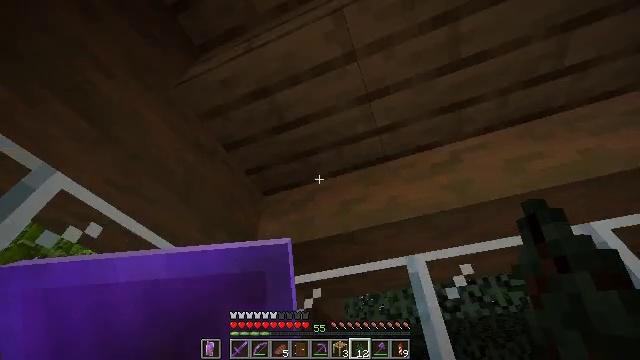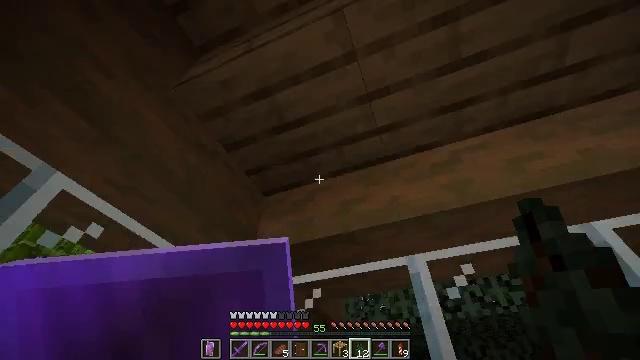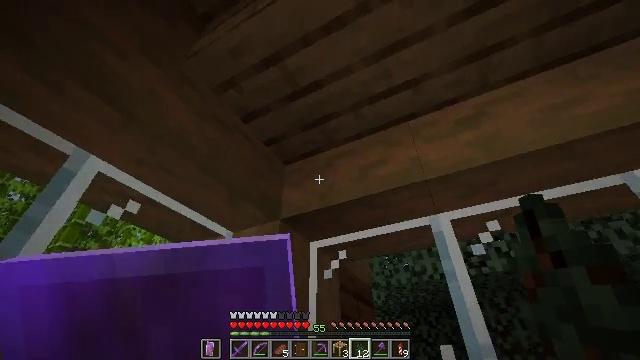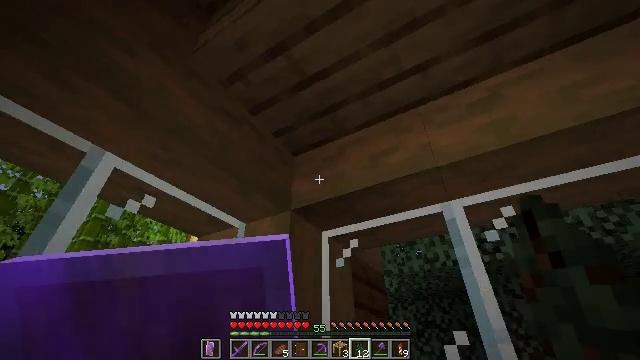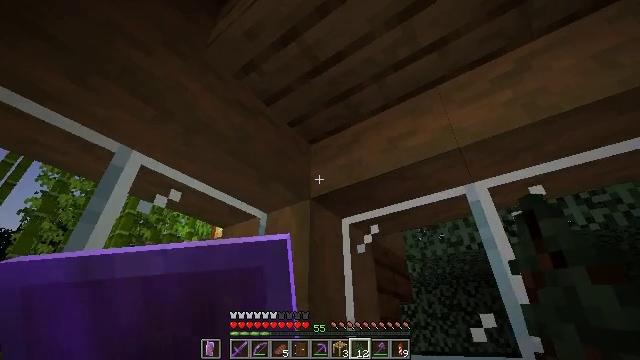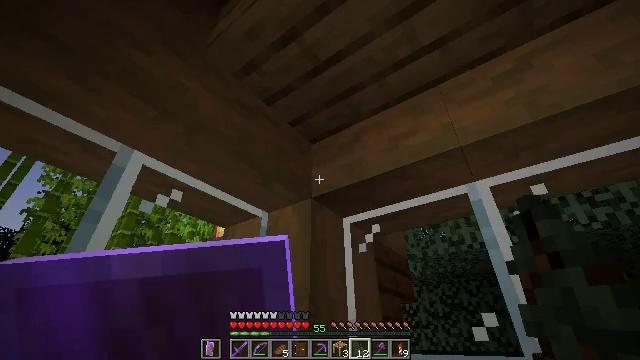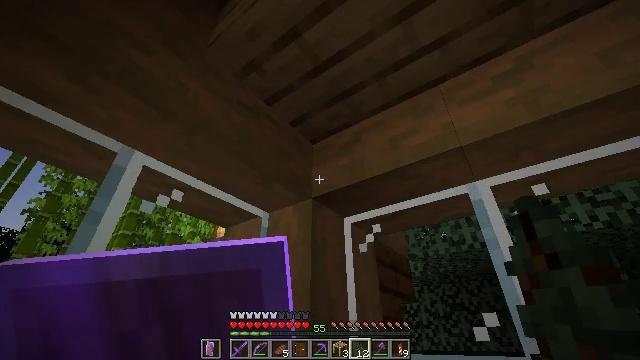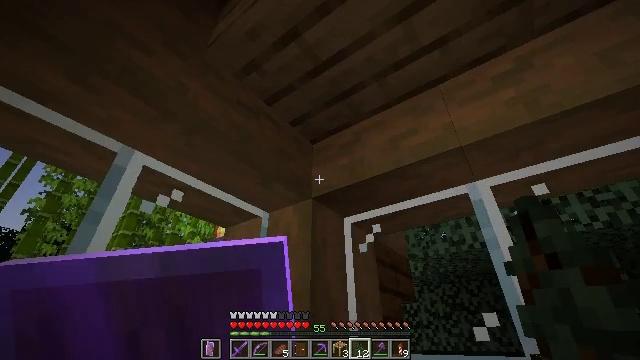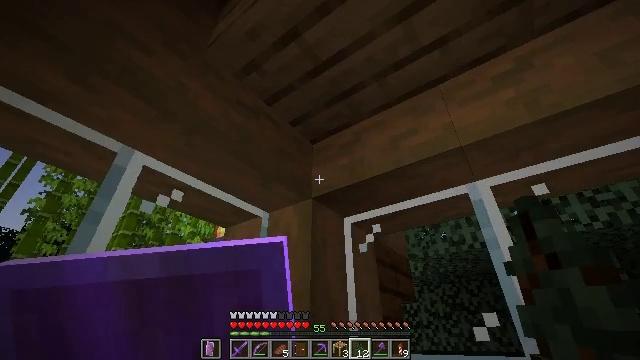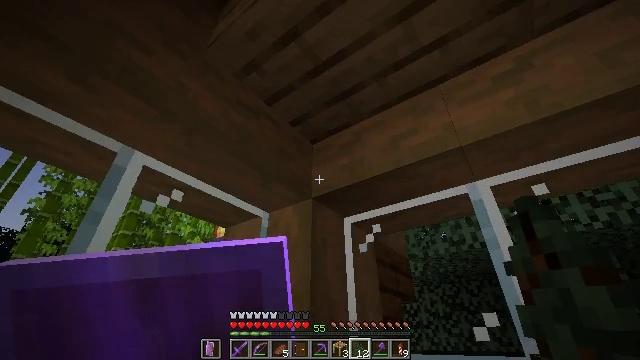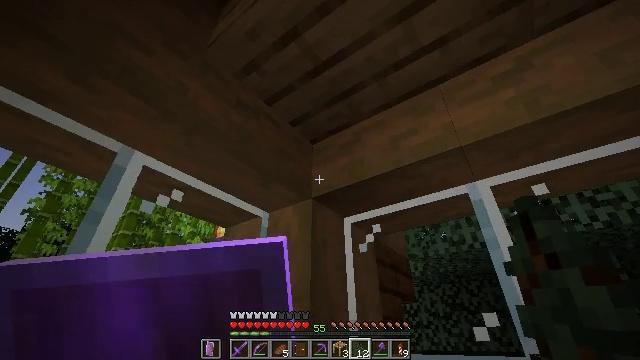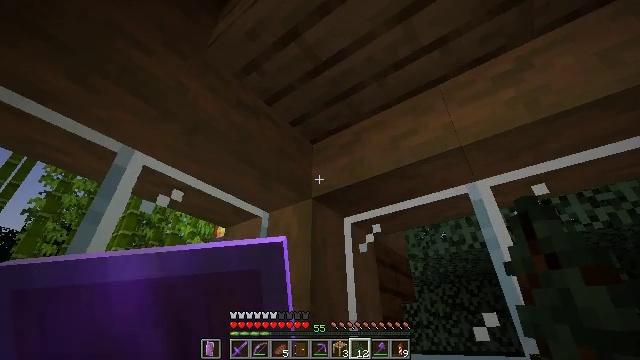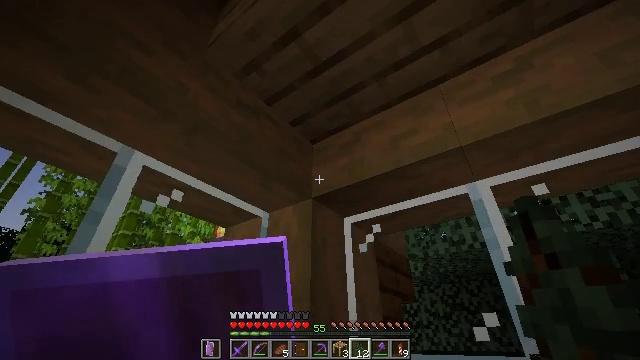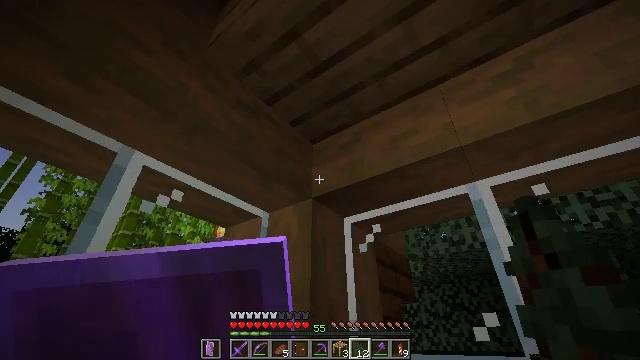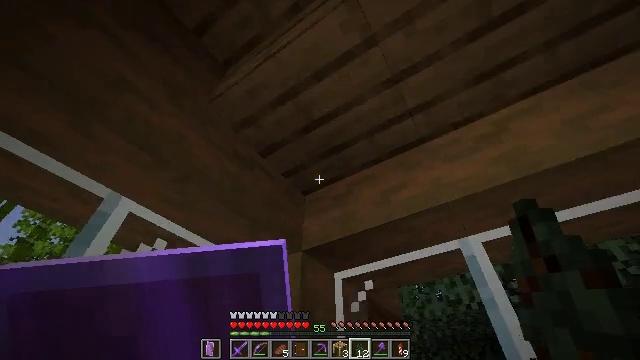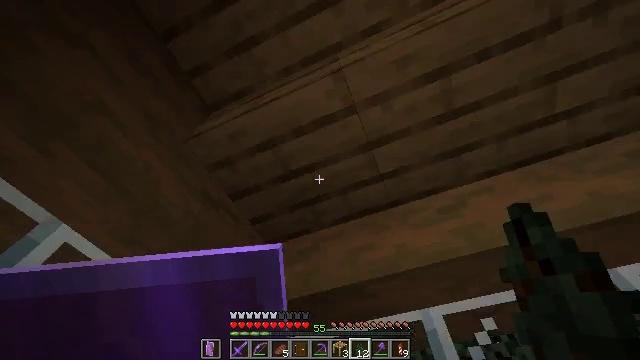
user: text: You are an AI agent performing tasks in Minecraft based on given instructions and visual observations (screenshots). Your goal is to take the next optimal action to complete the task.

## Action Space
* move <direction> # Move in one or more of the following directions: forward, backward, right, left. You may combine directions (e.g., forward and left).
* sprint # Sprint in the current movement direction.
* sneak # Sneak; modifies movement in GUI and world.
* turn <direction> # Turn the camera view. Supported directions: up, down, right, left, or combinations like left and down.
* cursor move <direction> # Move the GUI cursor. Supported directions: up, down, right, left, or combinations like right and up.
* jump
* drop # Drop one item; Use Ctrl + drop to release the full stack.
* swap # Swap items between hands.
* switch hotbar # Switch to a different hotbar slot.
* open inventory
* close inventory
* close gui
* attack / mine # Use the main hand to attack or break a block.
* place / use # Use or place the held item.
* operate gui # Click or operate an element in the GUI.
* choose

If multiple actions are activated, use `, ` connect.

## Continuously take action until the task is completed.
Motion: motion action
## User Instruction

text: Left click to mine the brown shulker box.
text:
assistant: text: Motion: no_op
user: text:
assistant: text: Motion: turn left and down
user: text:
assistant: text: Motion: turn left and down
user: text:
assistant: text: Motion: turn left and down
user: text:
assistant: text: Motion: no_op
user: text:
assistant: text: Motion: no_op
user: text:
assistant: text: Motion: no_op
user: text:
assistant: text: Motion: no_op
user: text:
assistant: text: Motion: no_op
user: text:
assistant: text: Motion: no_op
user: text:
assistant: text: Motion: no_op
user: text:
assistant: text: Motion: no_op
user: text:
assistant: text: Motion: no_op
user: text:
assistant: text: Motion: turn right and up
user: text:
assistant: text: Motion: turn right and up
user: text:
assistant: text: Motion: turn right and up
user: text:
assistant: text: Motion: turn right and down
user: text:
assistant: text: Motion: turn right and down
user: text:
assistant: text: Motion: turn right and down
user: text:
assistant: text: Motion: turn right and down
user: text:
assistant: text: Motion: turn right and down
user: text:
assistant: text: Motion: turn right and down
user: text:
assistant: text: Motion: turn right and down
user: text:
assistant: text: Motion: turn right and down
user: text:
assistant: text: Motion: no_op
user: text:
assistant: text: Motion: no_op
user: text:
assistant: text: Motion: no_op
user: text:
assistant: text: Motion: no_op
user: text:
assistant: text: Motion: no_op
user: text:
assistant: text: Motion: no_op